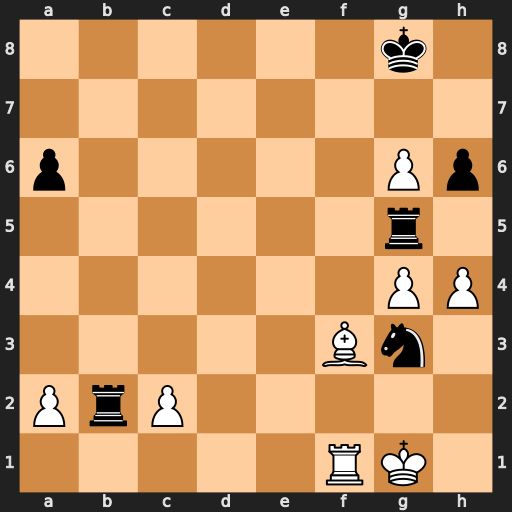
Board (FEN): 6k1/8/p5Pp/6r1/6PP/5Bn1/PrP5/5RK1
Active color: w
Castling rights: -
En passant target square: -
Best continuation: hxg5 Nxf1 gxh6 Ne3 Kf2